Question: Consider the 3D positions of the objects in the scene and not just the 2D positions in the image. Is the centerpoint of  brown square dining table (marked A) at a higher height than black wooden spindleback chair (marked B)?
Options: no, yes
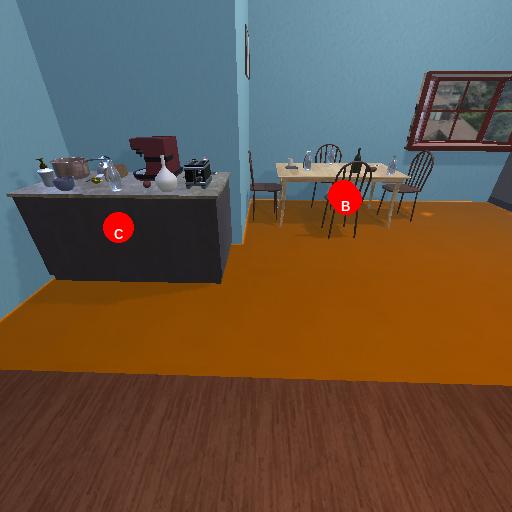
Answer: no